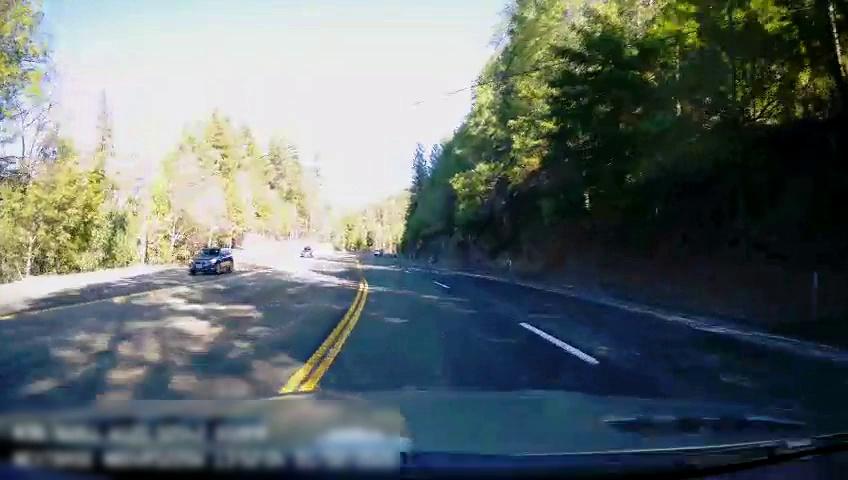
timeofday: Day
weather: Sunny
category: Drivable Space
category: Vehicles | Car
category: Vehicles | Car
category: Vehicles | SUV
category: Lanes | Current Lane
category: Lanes | Alternate Lane
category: Lanes | Current Lane
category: Lanes | Alternate Lane
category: Lanes | Opposite Lane